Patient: sex M, age 24
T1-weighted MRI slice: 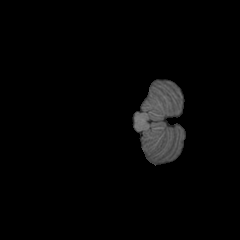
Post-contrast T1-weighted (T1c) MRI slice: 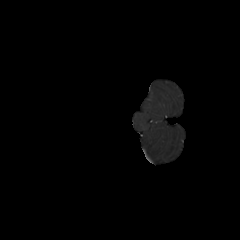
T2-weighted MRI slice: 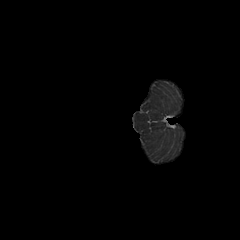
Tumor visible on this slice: no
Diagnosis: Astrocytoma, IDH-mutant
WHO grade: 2